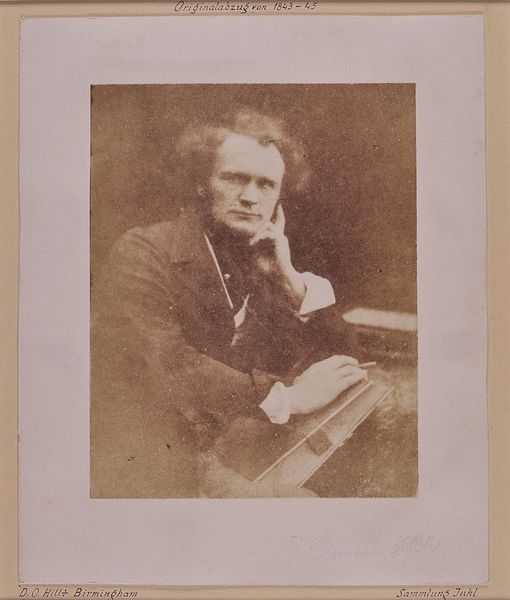
Titel: Der Porträt- und Theatermaler Thomas Duncan
Künstler: David Octavius Hill
Standort: Hamburg
Institution: Museum für Kunst und Gewerbe Hamburg
Schlagwörter: mann, gesten, portrait, person, maler, foto, fotografie, photographie, photo, lichtbild, historische, bildwerke, angewandte und bildende kunst, hessische systematik, künstler, porträt, persönlichkeit, armhaltungen, schwarzweißpositivverfahren, silbersalzverfahren, schwarzweißfotografie, porträtfotografie, porträtphotographie, hüftbild, kalotypie, talbotypie, kartonpassepartout